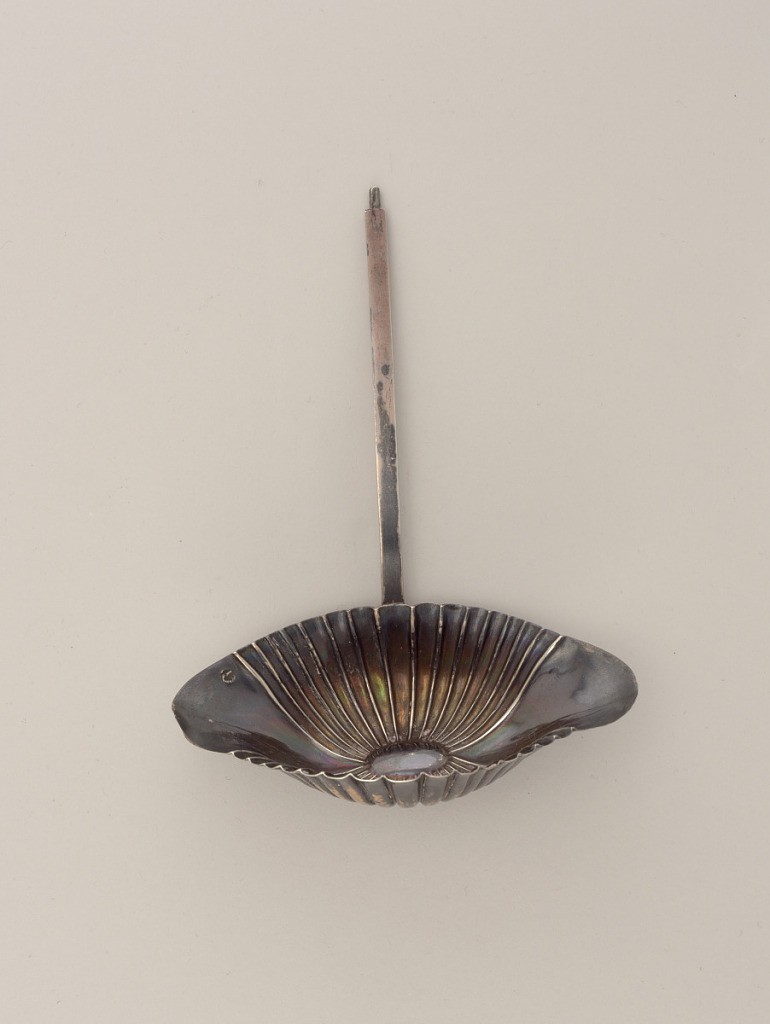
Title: Sauce Ladle with Fluted Bowl
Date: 1793–1838
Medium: silver
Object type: ladle
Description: Oval bowl quartered by alternate fluted and smooth sections centering a raised oval reserve. Flat stem with bifurcated join.